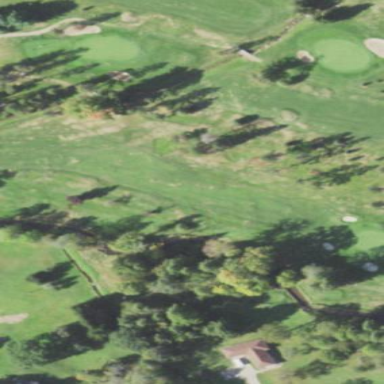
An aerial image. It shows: Grassy area designated as golf fairway.